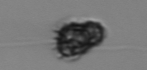
Label: Syracosphaera_pulchra